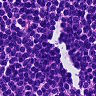
Metastatic tissue present: no